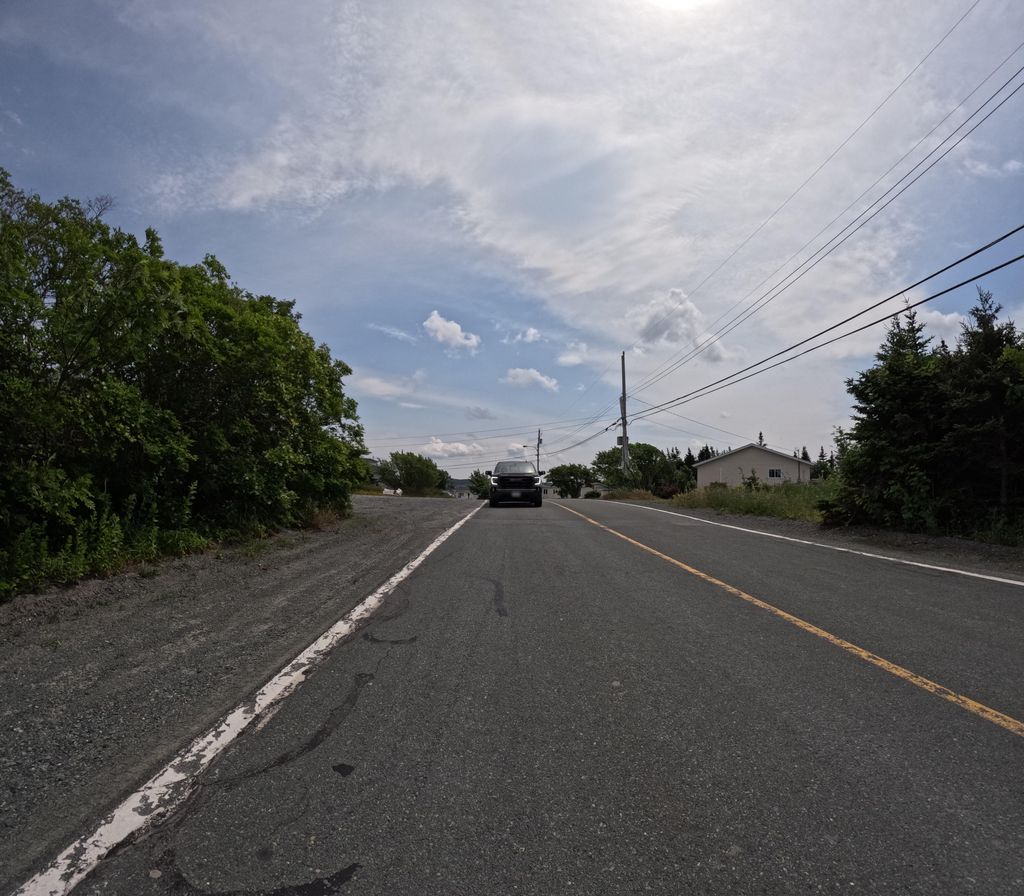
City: st_johns